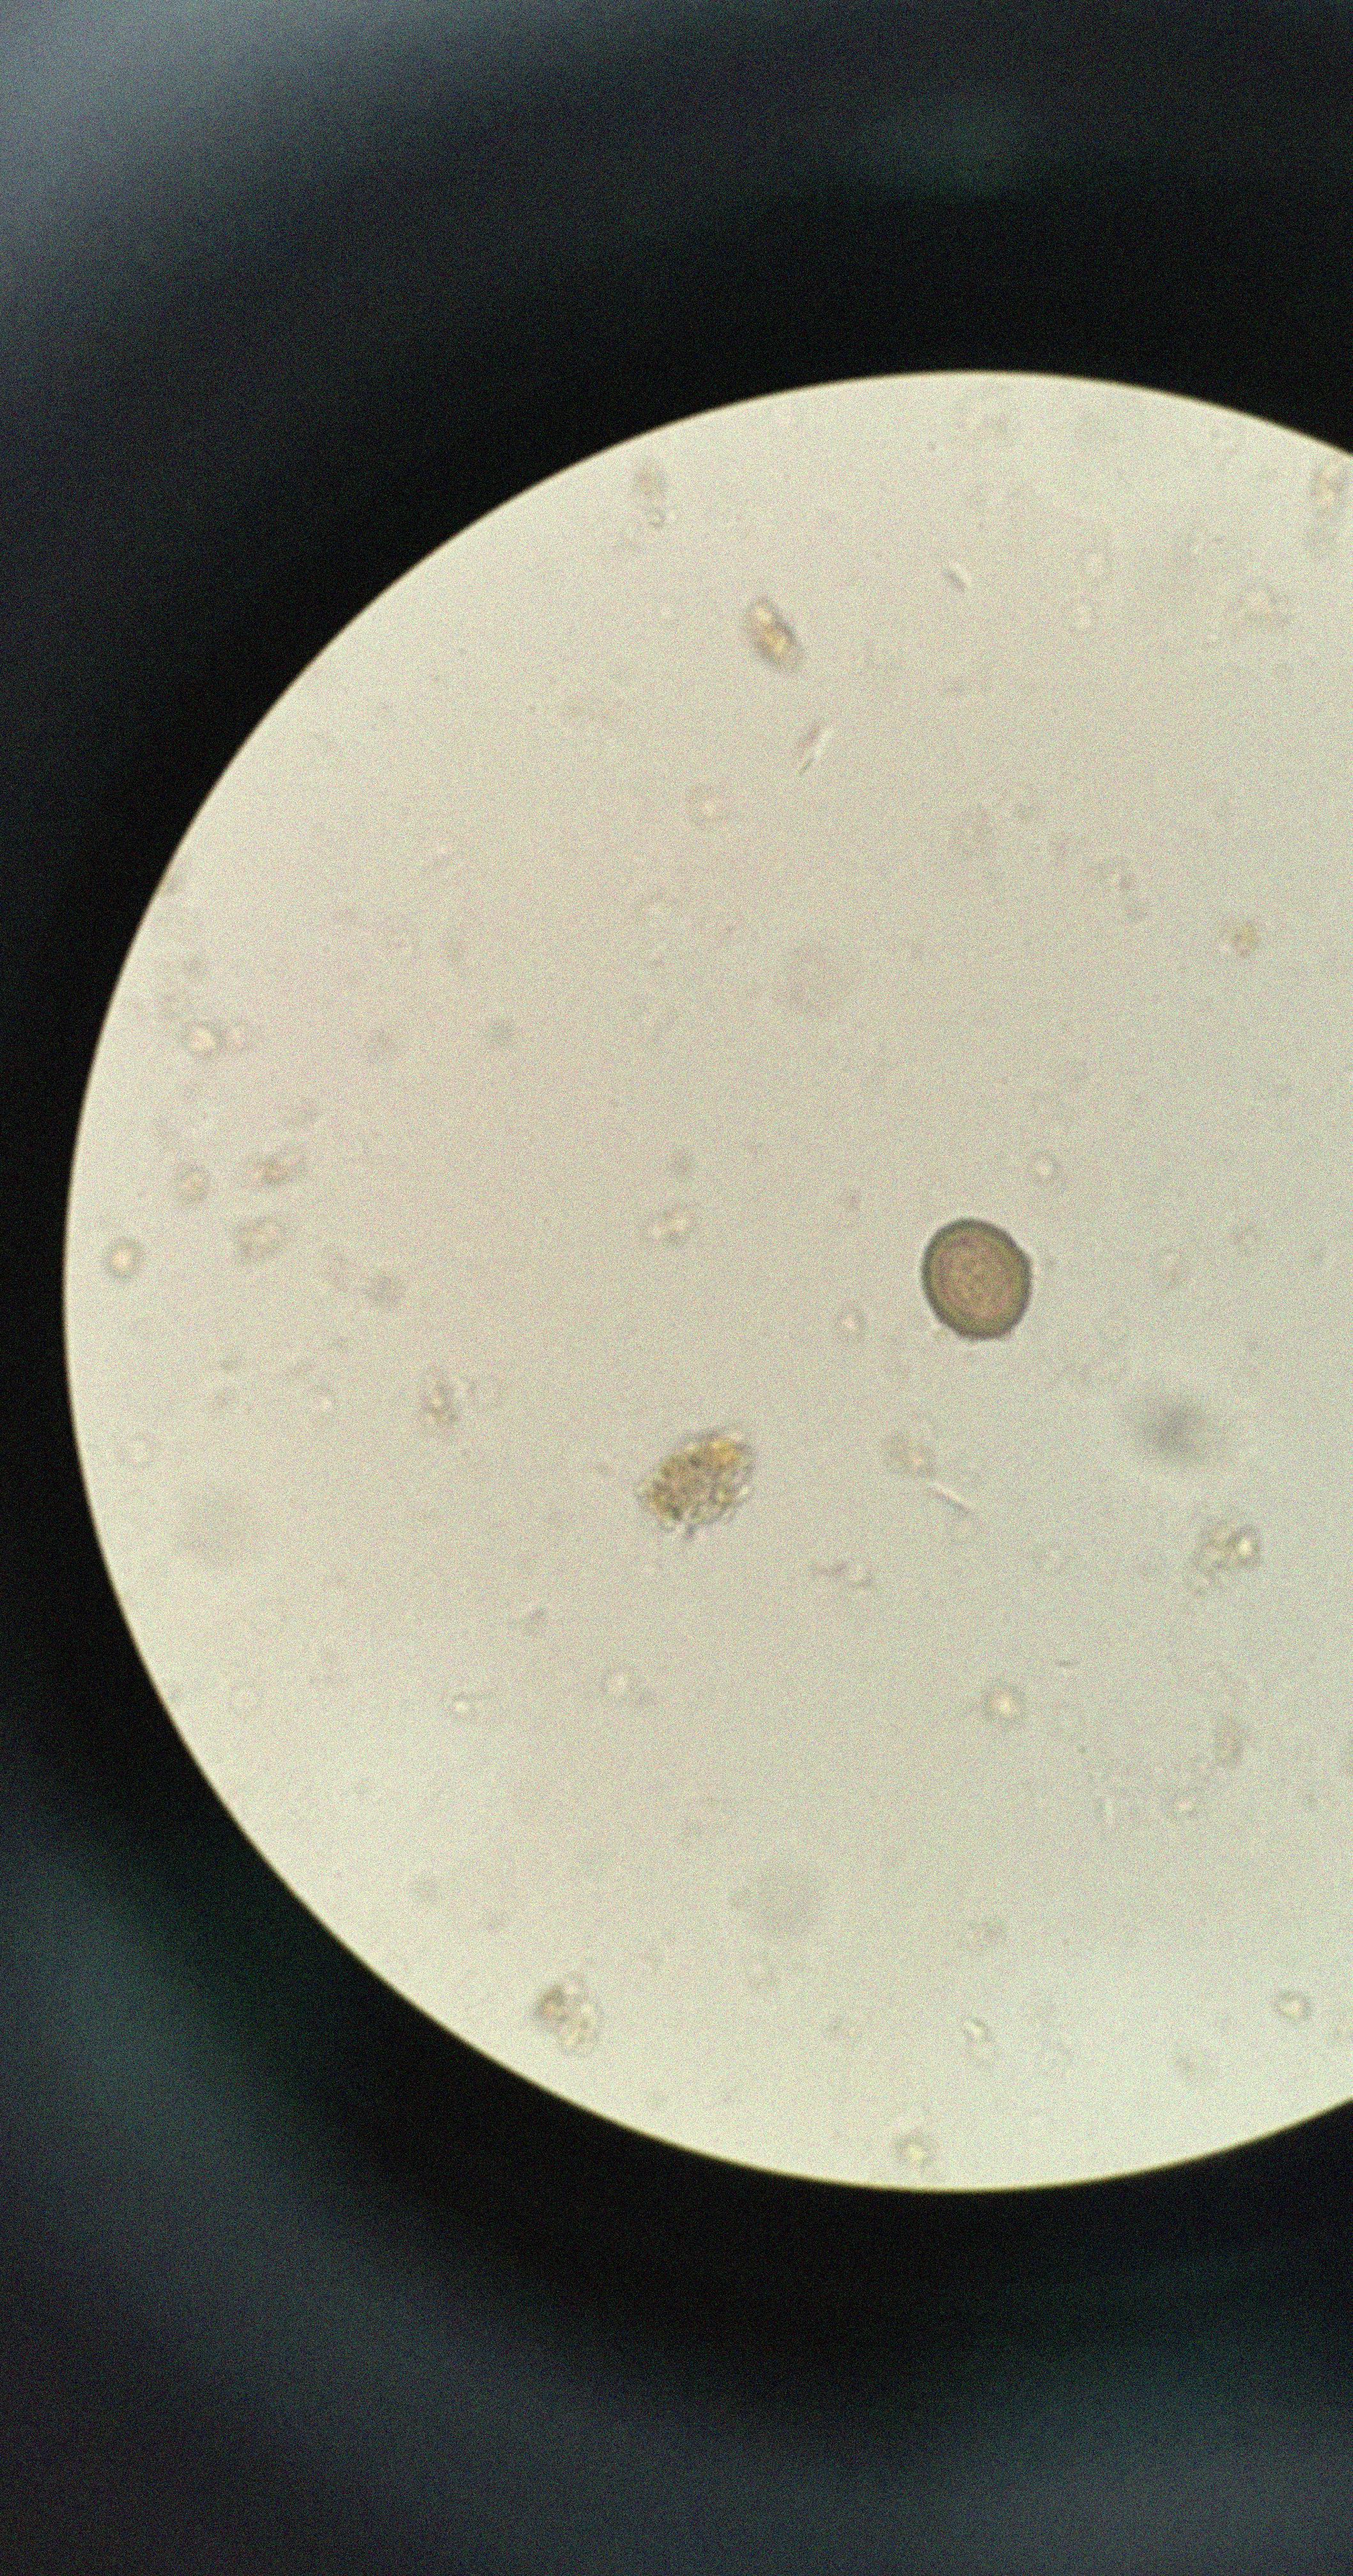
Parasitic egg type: Taenia spp. egg